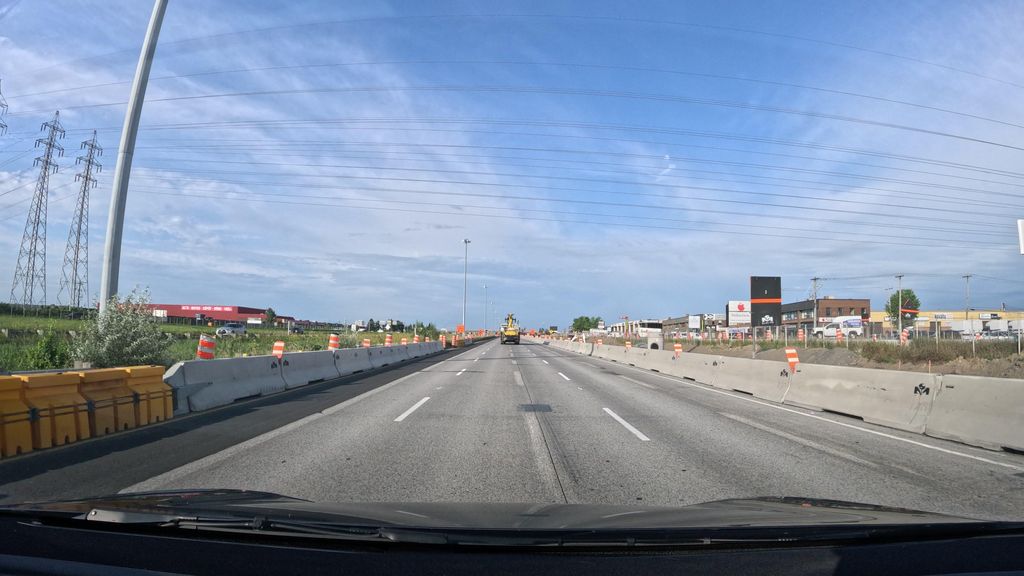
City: montreal